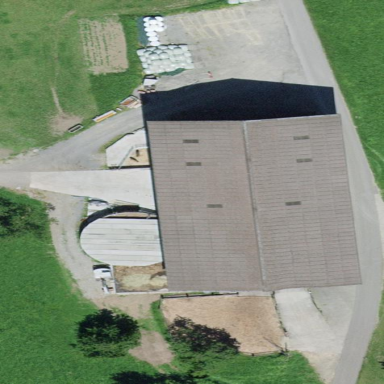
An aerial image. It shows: Farmyard area.